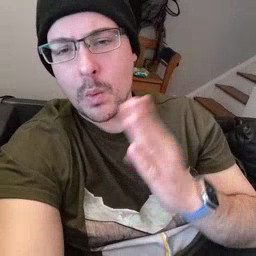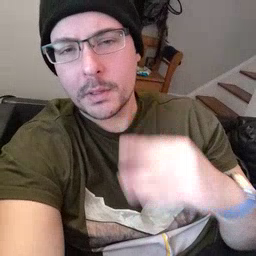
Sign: open